Question: I am trying to create this as a background (blue bg with gray grid lines). Except I don't want to use this image since on larger or smaller screens it will stretch the grid lines and it won't look good. So I think the best way is to specify a background color and then draw another image (1x1 transparent tile) and have it tile/repeat. Does anyone know how to specify multiple backgrounds on 1 view in the styles.xml file?
So far I have this:
'''
<style name="RegularView" parent="@style/BaseView">
<item name="android:background">#00112d</item>
<item name="android:background">@drawable/grid</item>
</style>
'''
Also what is a good width size for a single square, I want it so that the squares fit evenly in the width and height of the screen. There shouldn't be like half a square on the last row or column, if that's possible..
Thanks

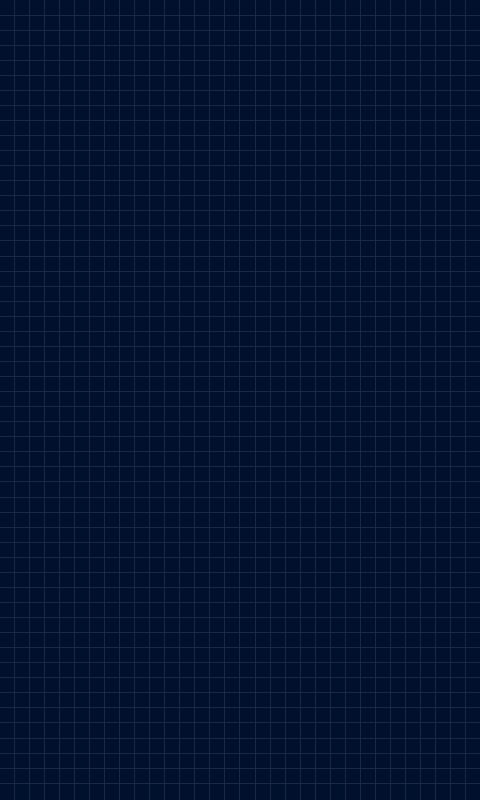
Answer: You can cut small portion of the image, like one square with border and then declare a xml bitmap resource in your 'res/drawable' folder.
bitmap_resource.xml:
'''
<?xml version="1.0" encoding="utf-8"?>
<bitmap
xmlns:android="http://schemas.android.com/apk/res/android"
android:src="@drawable/small_part_of_image"
android:tileMode="repeat"/>
'''
after that just set this file as background in your view.
It will repeat itself until it fits the whole view.